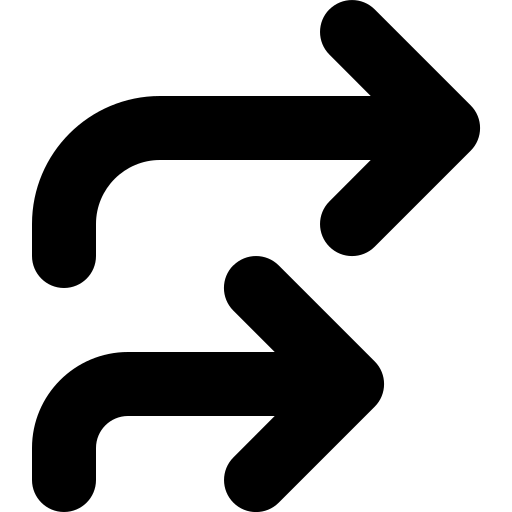
Tags: icon, FontAwesome, fa-icon, solid, arrows, turn, right